You are looking at the short-time Fourier spectrogram of a bearing's acceleration signal. Based on the visible evidence, which condition applies: normal, inner_race, outer_race, ball?
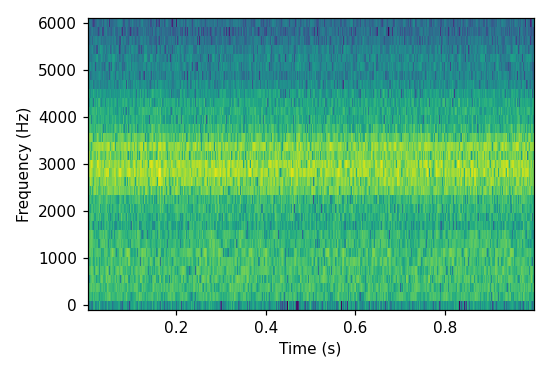
Answer: ball